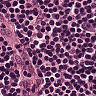
Metastatic tissue present: no